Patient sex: M
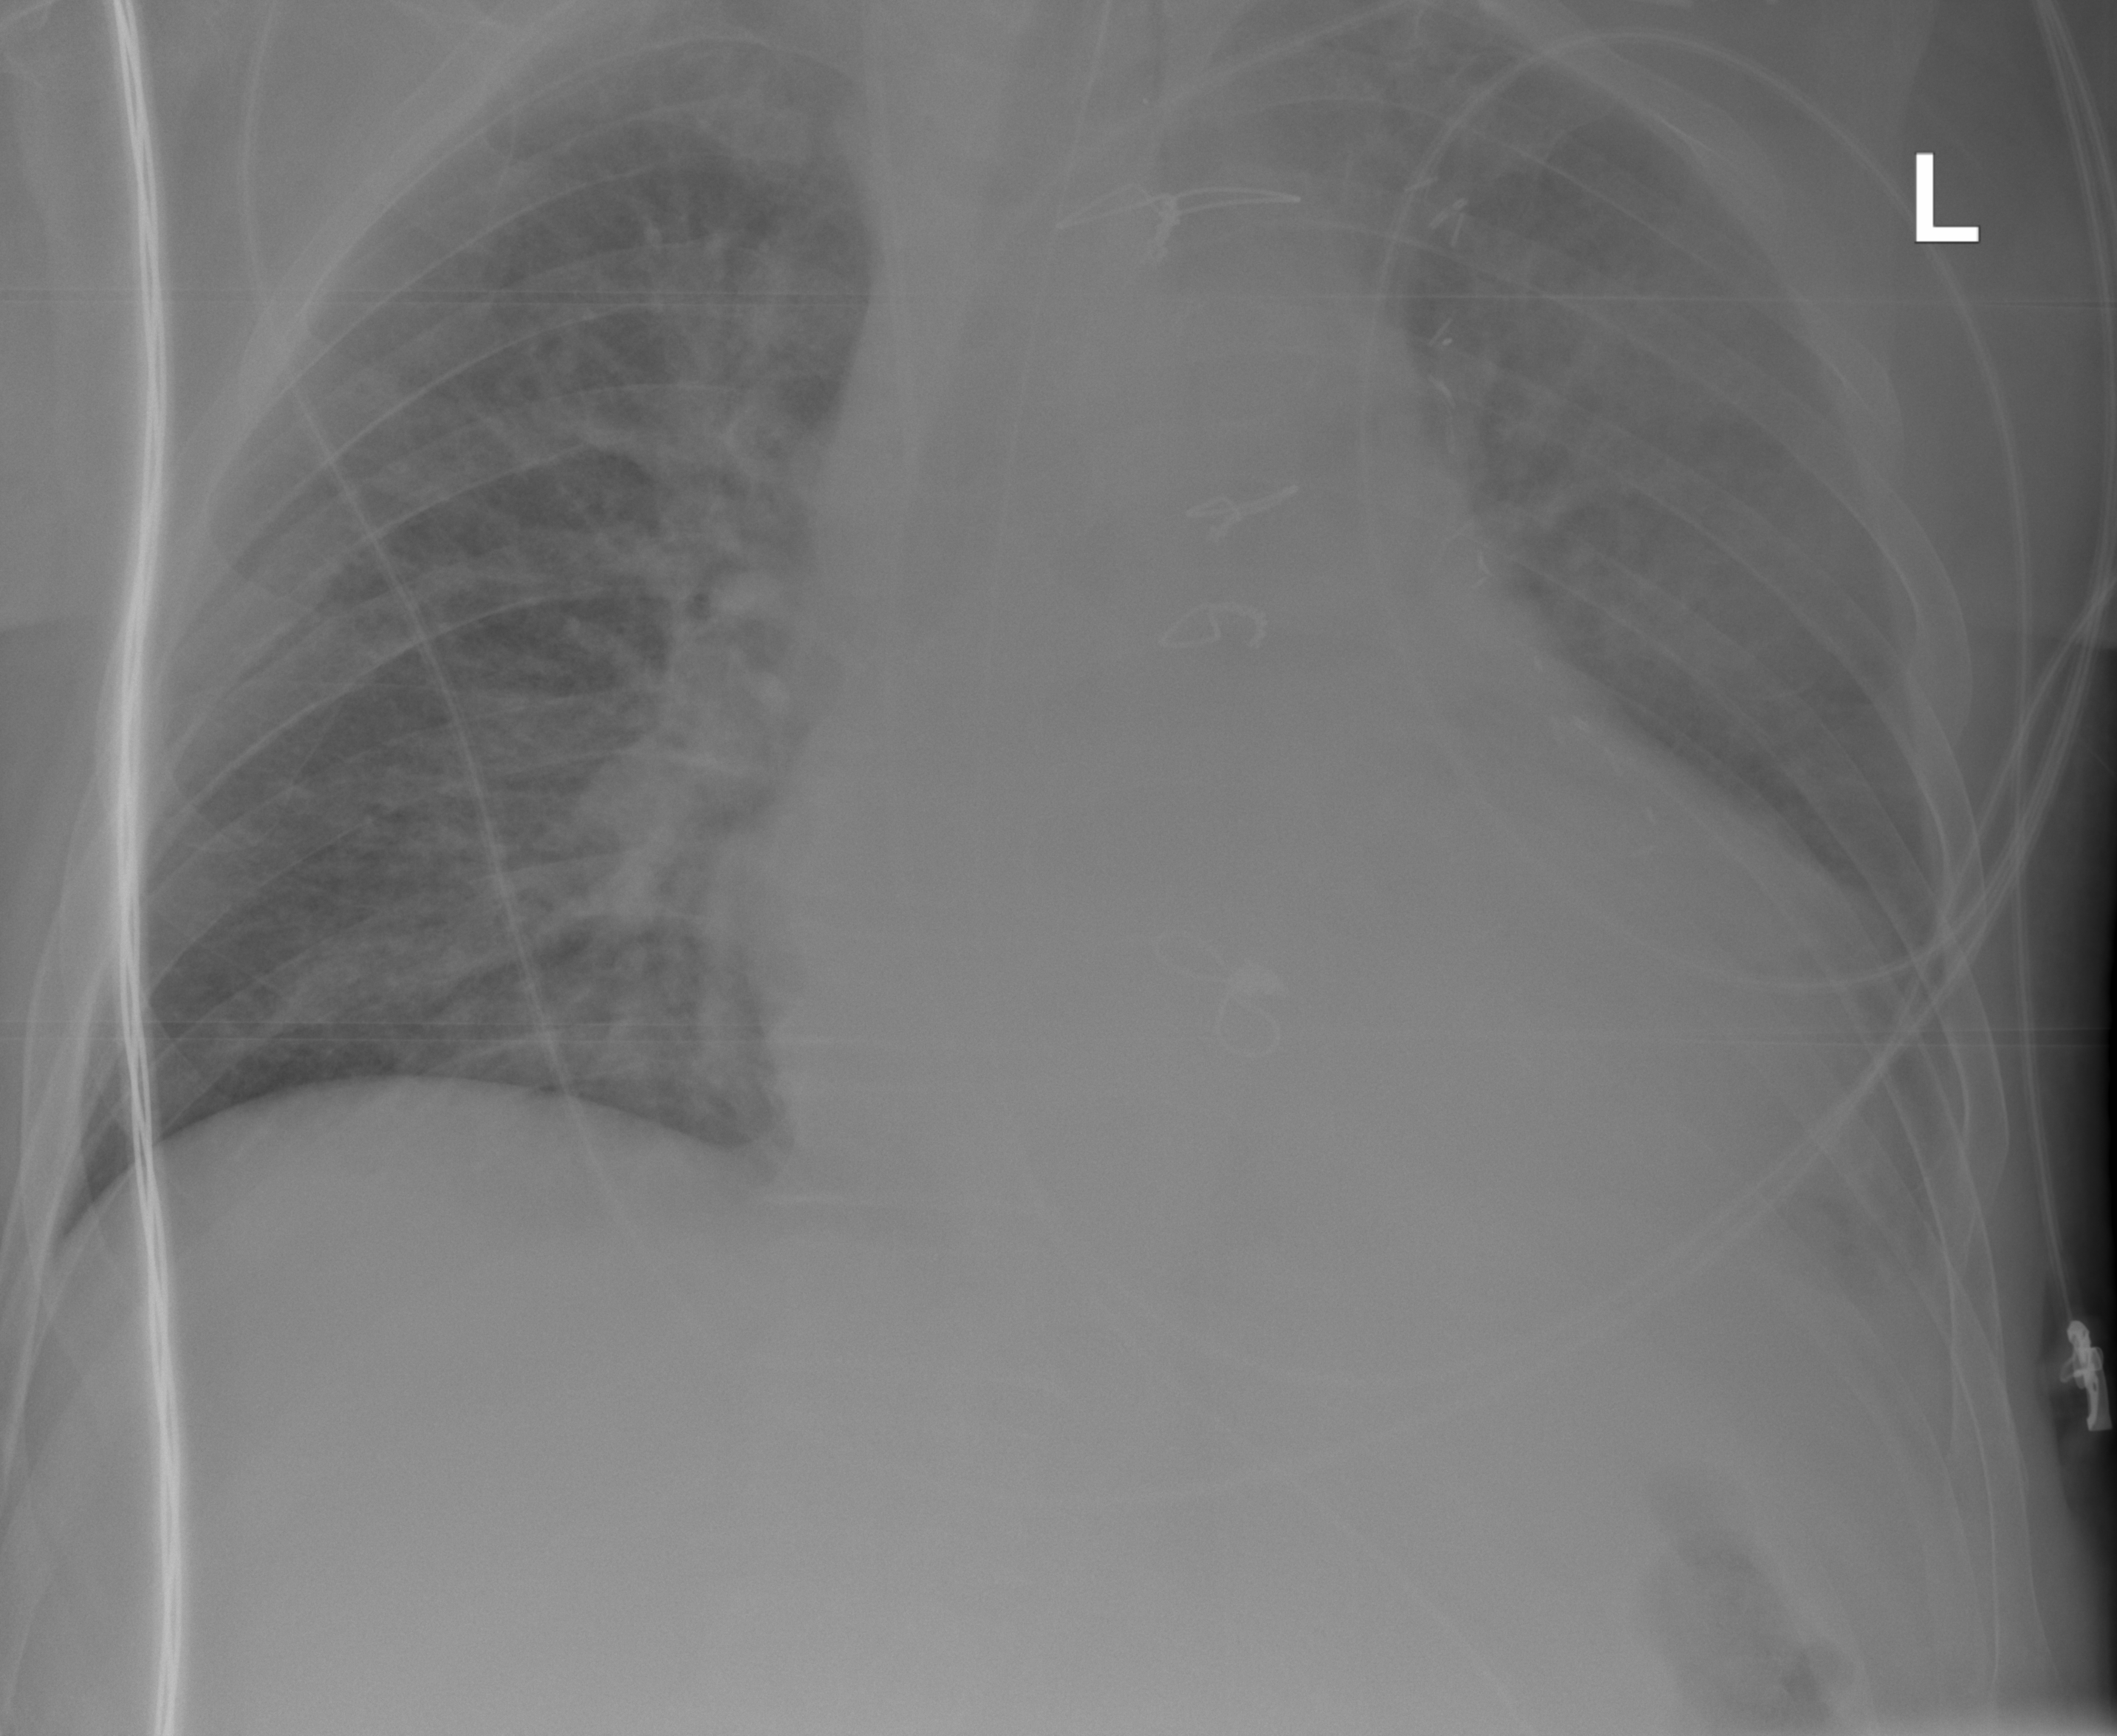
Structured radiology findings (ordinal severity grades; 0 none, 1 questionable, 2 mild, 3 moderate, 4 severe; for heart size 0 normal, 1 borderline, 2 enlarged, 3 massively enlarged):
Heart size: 2
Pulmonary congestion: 3
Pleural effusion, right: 0
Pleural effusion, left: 1
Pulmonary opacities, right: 1
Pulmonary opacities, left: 1
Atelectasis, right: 0
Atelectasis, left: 0